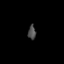
Tissue: prostate
Cell type: T cells
Senescence score: 0.3059
Nuclear area (px): 109
Mean DAPI intensity: 73.771